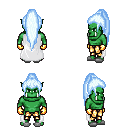
a pixel art fantasy rpg character, male body template, orc, green skin, white cape, gold greaves, white cyan extra-long topknot hairstyle, gold gloves, white slippers, four views (front, back, left, right), 2x2 character sprite sheet, small pixel art, hard edges, no anti-aliasing